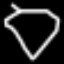
Label: diamond